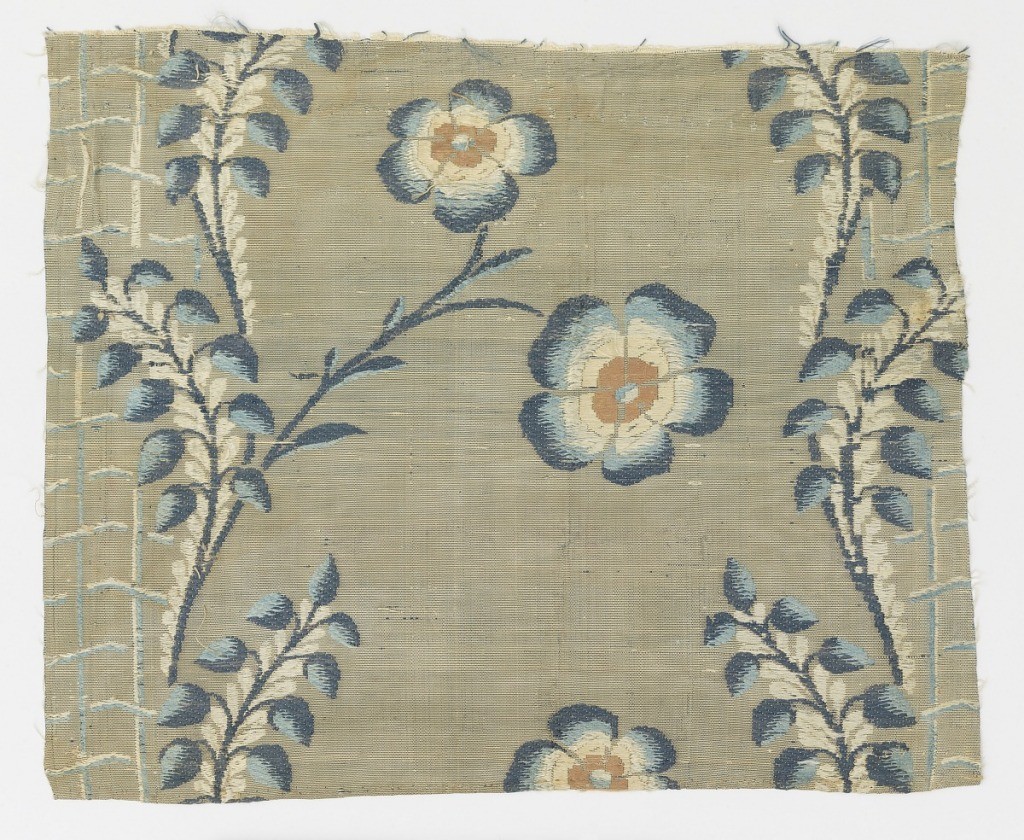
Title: Fragments
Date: mid- 18th century
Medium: silk Technique: plain weave with discontinuous supplementary weft patterning (brocaded)
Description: Fragments of woven brocade showing flower stalks on lattice in navy, pale blue and cream.